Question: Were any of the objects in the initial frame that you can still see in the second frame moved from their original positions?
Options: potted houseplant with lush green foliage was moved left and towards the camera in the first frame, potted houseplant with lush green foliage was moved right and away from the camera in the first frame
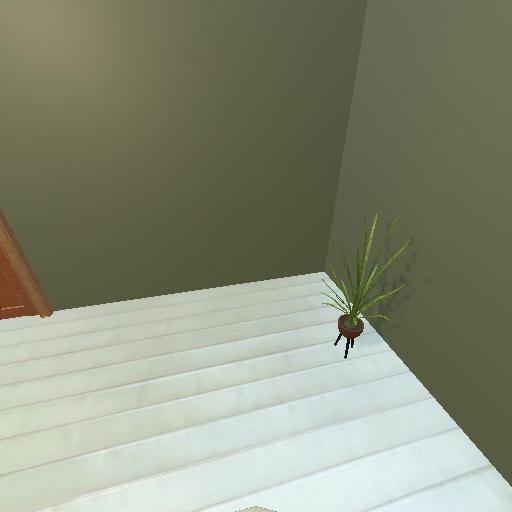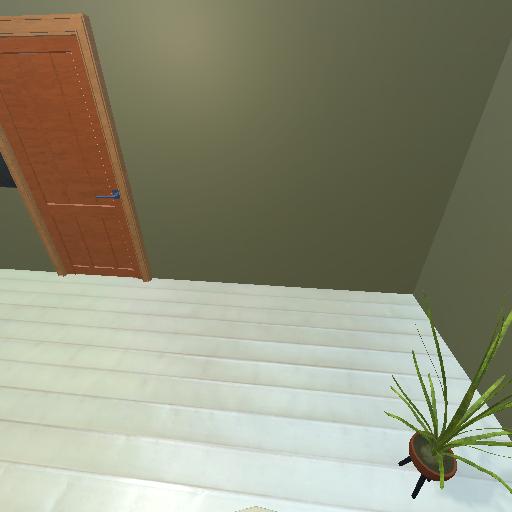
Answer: potted houseplant with lush green foliage was moved left and towards the camera in the first frame